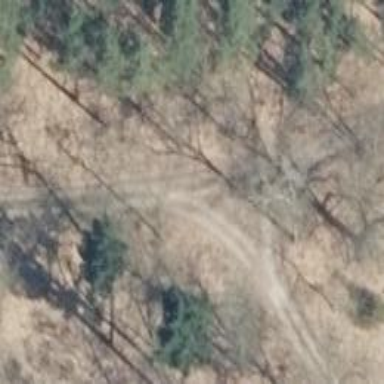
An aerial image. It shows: Gravel track with grade2 tracktype.